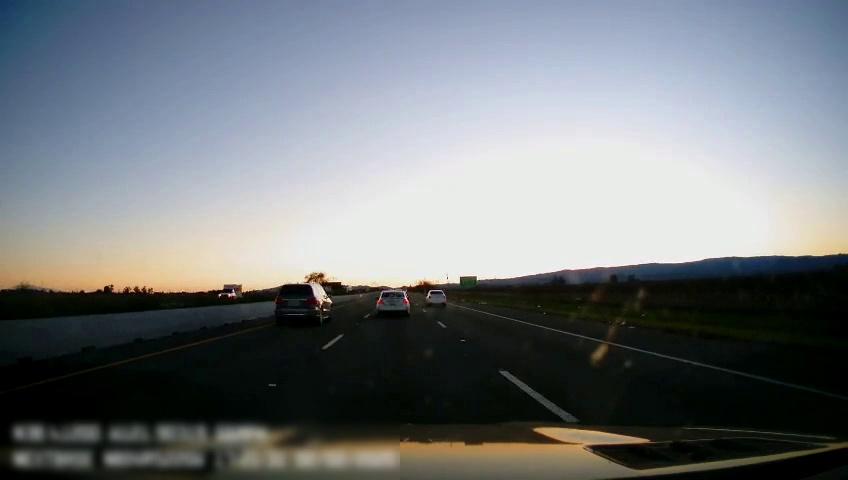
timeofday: Day
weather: Sunny
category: Drivable Space
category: Vehicles | Car
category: Vehicles | Truck
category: Vehicles | Car
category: Vehicles | SUV
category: Lanes | Current Lane
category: Lanes | Current Lane
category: Lanes | Alternate Lane
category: Lanes | Alternate Lane
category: Traffic | Signs